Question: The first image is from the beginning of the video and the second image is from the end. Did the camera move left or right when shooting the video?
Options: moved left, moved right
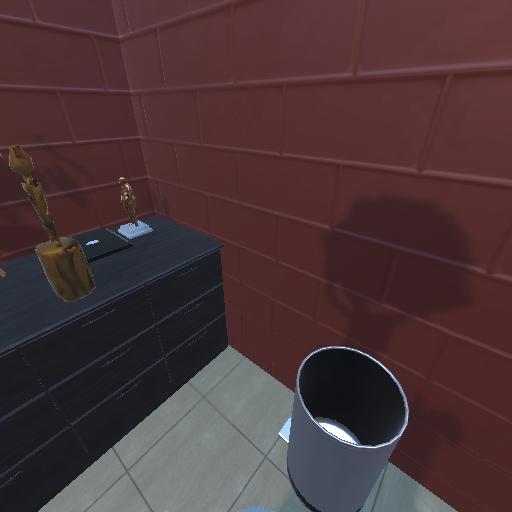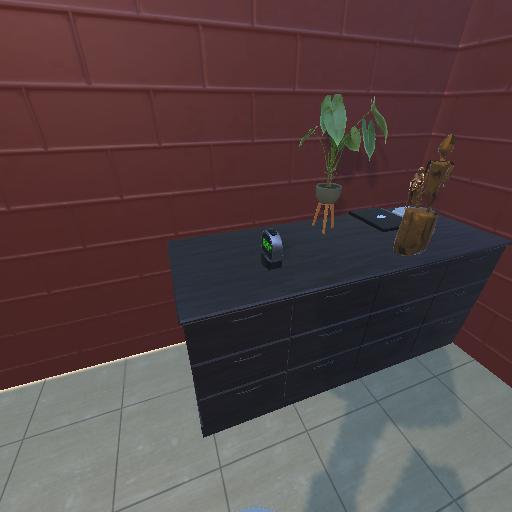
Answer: moved left